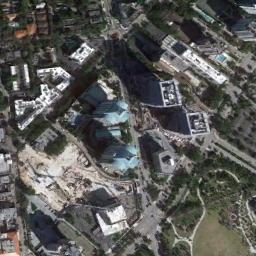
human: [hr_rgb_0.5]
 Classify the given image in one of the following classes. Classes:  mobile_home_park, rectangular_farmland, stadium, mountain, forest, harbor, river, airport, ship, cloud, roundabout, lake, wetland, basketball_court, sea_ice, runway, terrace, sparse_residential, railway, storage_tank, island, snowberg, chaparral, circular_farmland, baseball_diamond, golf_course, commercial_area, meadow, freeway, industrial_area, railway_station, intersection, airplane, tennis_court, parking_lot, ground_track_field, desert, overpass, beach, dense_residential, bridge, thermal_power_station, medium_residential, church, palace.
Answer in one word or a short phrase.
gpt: commercial_area